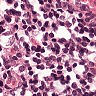
Metastatic tissue present: no